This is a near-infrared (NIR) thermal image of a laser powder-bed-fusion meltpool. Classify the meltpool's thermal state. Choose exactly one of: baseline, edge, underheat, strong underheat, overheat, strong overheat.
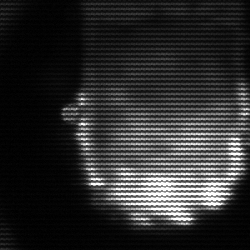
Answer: baseline